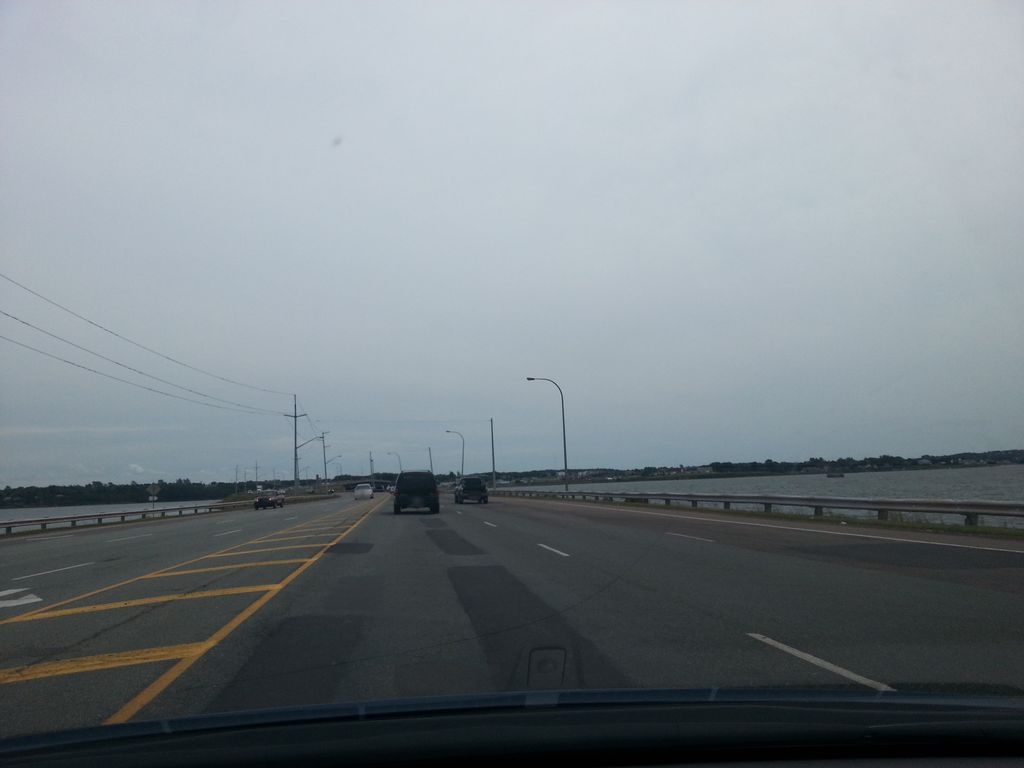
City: charlottetown